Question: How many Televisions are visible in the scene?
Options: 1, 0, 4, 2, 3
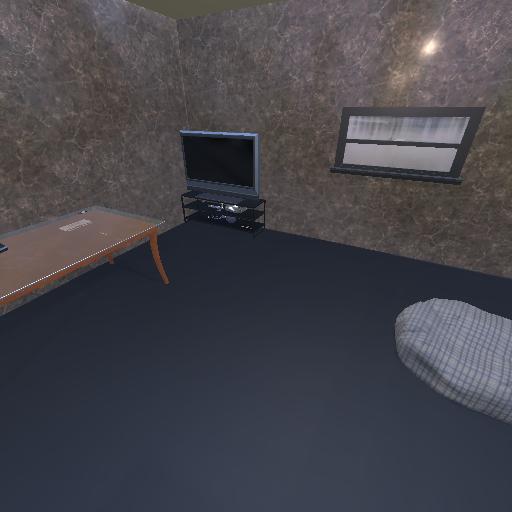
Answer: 1